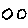
Label: circle